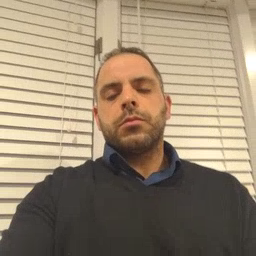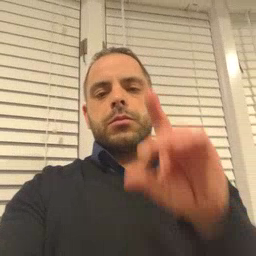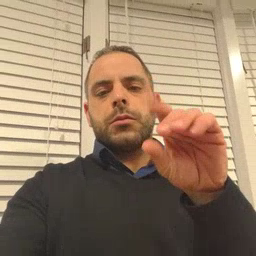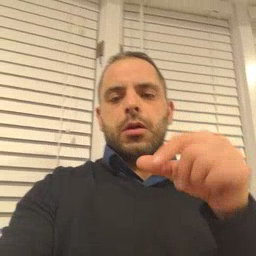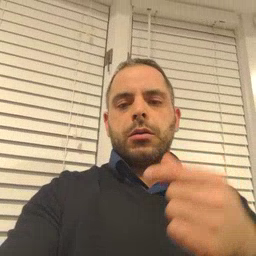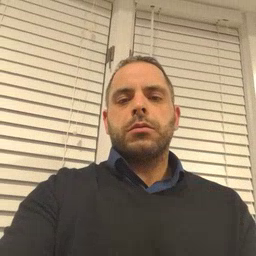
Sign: dog